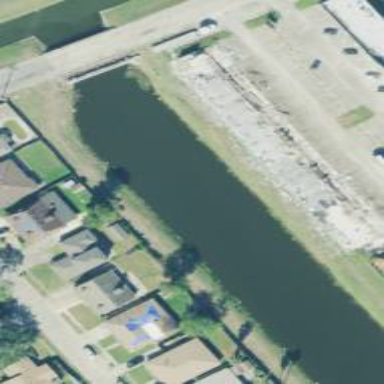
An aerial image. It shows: Canal.